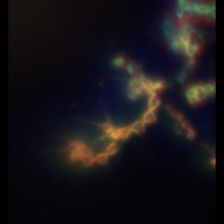
Taxon: Chaetoceros
Group: Diatoms